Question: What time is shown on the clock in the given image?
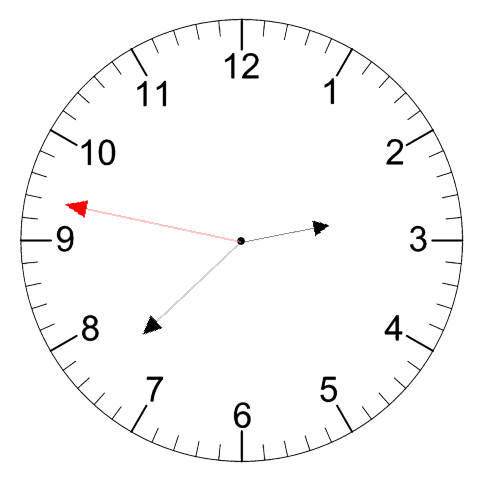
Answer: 02:37:47